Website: home-depot
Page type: payment
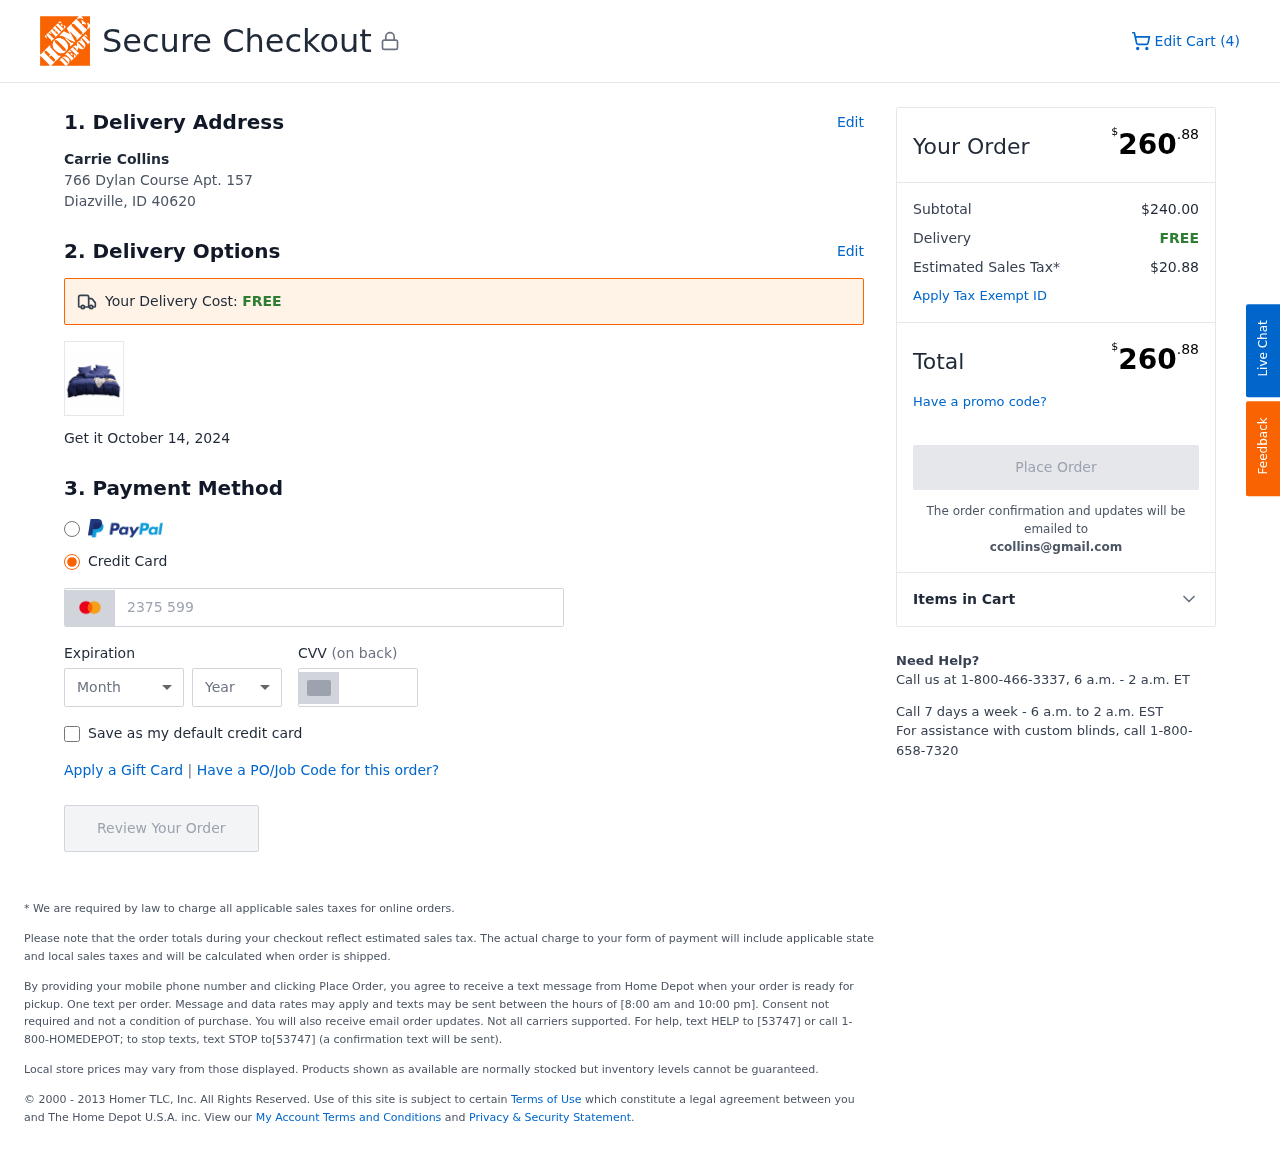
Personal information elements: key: PII_CARD_CVV
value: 147
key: PII_CARD_EXPIRY_MONTH
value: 04
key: PII_CARD_EXPIRY_YEAR
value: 26
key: PII_CARD_NUMBER
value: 2375 5997 3517 4991
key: PII_CITY_STATE_ZIP
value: Diazville, ID 40620
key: PII_EMAIL
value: ccollins@gmail.com
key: PII_FULLNAME
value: Carrie Collins
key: PII_STREET
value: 766 Dylan Course Apt. 157
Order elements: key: ORDER_NUM_ITEMS
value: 4
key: ORDER_DELIVERY_DATE
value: October 14, 2024
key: ORDER_TOTAL
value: $260.88
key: ORDER_SUBTOTAL
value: $240.00
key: ORDER_SHIPPING_COST
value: FREE
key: ORDER_TAX
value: $20.88